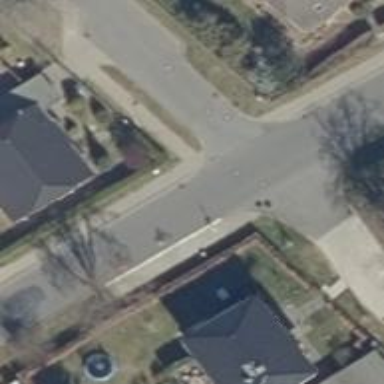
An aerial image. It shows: Unmarked crossing on the road.